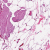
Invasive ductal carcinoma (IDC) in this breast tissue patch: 0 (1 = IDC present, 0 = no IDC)